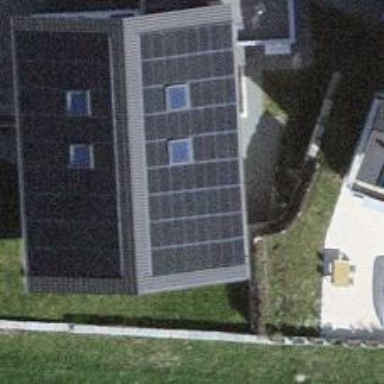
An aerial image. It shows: Solar power generator using photovoltaic panels.